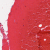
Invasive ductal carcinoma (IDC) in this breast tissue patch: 0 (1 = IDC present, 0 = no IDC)